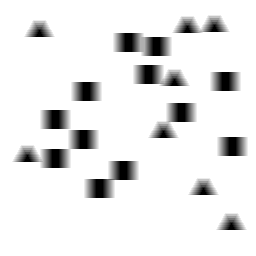
Squares: 12
Triangles: 8
Stars: 0
Total shapes: 20